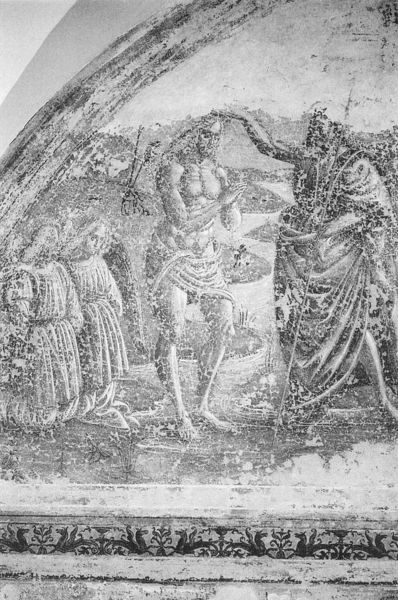
Titel: Taufe Christi, Fresco im Kreuzgang
Standort: Foligno, Kloster S. Anna (EU - I - Umbrien)
Schlagwörter: berg, flügel, gruppe, mann, nackt, umhang, wasser, fluss, frauen, see, ufer, frau, holz, schwarz, weiss, zeichnung, tuch, weg, alt, bart, falten, johannes, täufer, hände, kirche, gewand, mantel, kinder, engel, bogen, italien, stab, rundbogen, widerschein, wandmalerei, foto, fotografie, stich, beten, fries, christus, jesus, segen, segnung, florenz, fresko, jünger, taufe, fresco, pisa, lünette, taufen, beschädigt, taufe jesu, nazareth, abgeblättert, weisß, genezereth